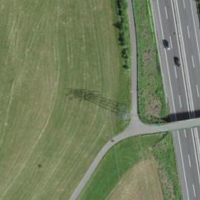
EUNIS habitat code: 57
Species observed at this site:
Urtica dioica